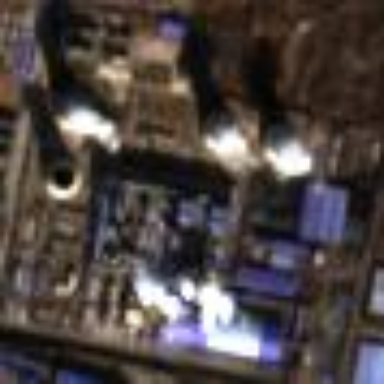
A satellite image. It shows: Industrial area with coal-powered plant.